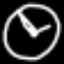
Label: clock